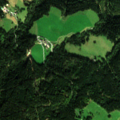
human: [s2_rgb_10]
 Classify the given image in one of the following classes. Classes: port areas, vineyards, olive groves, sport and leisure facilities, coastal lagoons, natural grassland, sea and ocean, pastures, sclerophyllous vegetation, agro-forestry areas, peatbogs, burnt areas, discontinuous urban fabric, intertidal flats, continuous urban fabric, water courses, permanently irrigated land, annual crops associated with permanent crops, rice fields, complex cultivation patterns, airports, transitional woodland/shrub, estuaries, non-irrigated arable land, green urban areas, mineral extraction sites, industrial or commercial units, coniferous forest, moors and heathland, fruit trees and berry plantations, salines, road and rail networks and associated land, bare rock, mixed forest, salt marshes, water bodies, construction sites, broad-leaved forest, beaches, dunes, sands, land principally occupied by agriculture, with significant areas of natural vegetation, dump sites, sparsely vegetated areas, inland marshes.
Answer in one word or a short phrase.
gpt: pastures, coniferous forest, mixed forest